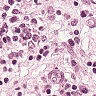
Metastatic tissue present: yes